Field crop: maize
Growth stage: 2
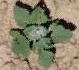
Species: chenopodium